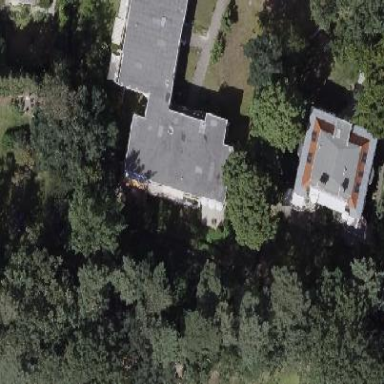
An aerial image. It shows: Building with apartments and flat roof.